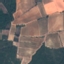
Land use / land cover: PermanentCrop